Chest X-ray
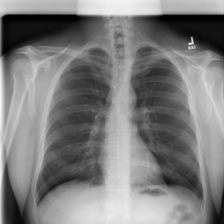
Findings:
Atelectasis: negative
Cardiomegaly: negative
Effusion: negative
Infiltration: negative
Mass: negative
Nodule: negative
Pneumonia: negative
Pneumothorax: negative
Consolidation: negative
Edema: negative
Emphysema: negative
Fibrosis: negative
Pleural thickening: negative
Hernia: negative